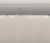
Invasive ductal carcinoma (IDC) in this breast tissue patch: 0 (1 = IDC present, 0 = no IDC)